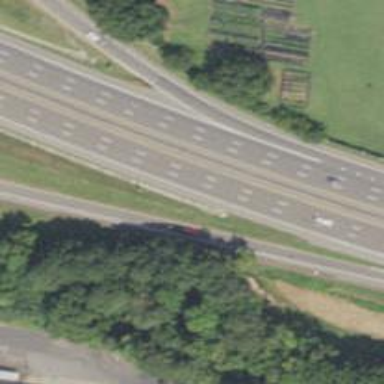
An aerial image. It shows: Motorway link.